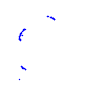
Particle: kaon